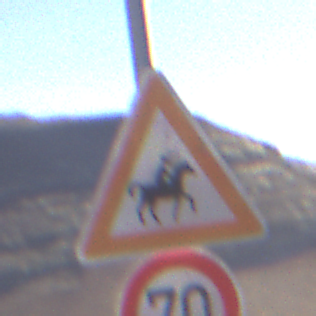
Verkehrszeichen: ReiterLinks
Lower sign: Geschwindigkeit70
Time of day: MorningAfternoon
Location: Outdoor (Nature)
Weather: Clear
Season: NotSpecified
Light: Natural